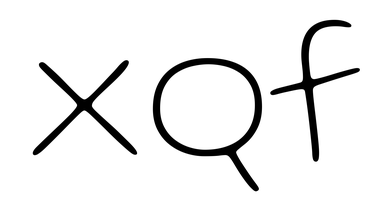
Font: Gluten_Thin